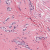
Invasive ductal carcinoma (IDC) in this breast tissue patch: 1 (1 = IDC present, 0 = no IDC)